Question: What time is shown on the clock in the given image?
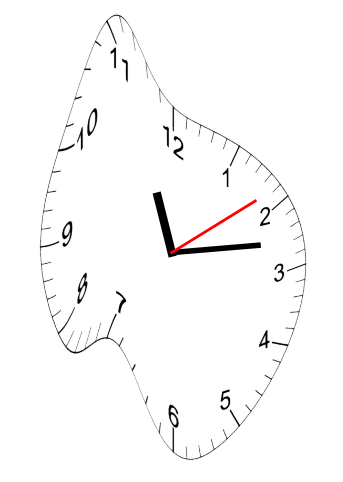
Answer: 11:13:09